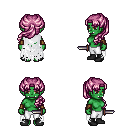
a pixel art fantasy rpg character, female body template, orc, green skin, white tattered cape, white pants, pink princess hairstyle, cloth bracers, black shoes, dagger, four views (front, back, left, right), 2x2 character sprite sheet, small pixel art, hard edges, no anti-aliasing